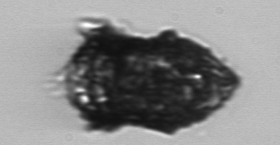
Label: Tintinnopsis